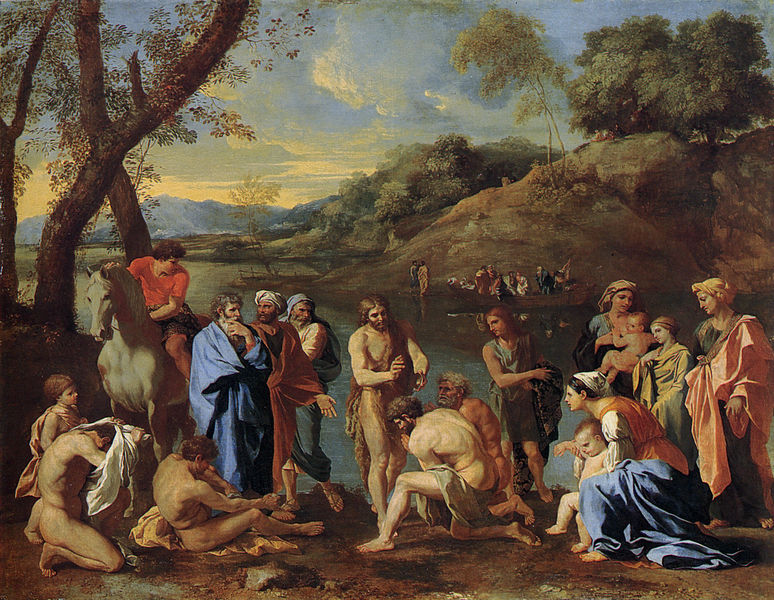
Titel: Saint Jean baptisant le peuple
Künstler: Nicolas Poussin
Standort: Paris
Institution: Musée du Louvre
Schlagwörter: akt, baum, berg, blau, dunkel, felsen, gemälde, himmel, mann, meer, nackt, schatten, wasser, weiß, wolken, akte, baden, bäume, fluss, frauen, gelb, grün, landschaft, menschen, mädchen, see, sitzen, teich, ufer, abend, braun, frau, hintergrund, kleider, licht, männer, nacht, rot, tuch, alt, bart, bärte, bibel, falten, johannes, kleidung, stein, täufer, horizont, hügel, natur, büsche, sonne, boden, gewand, tücher, gewänder, kind, mutter, rosa, scheitel, wald, boot, kinder, pferd, reiter, kopfbedeckung, küste, berge, fels, gebirge, idylle, picknick, rast, stimmung, nackte, junge, abendrot, ozean, waschen, antike, lichtung, schimmel, rom, apricot, christus, jesus, ross, pfer, knieend, segnung, sonnenstrahlen, poussin, lich, jünger, taufe, maria, maria magdalena, reisende, petrus, deutschrömer, christentum, christi, waschung, pastorale, bäuem, johannes der täufer, taufen, jordan, joahnnes, taufe christi, apostel, wunder, judas, taufe jesu, nicolas poussin, akc, jeus, bandende, täuflinge, johannes täufer, jesz